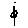
Label: flower